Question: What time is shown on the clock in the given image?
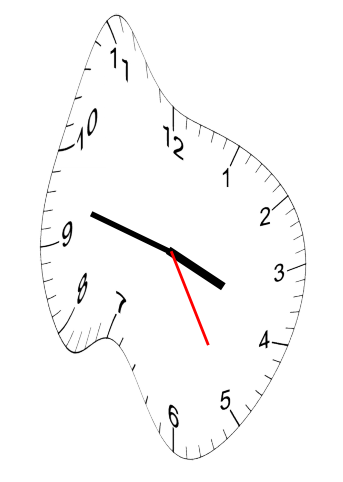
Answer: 03:47:25